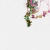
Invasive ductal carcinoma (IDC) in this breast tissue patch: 0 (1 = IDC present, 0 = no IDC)